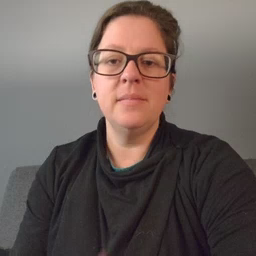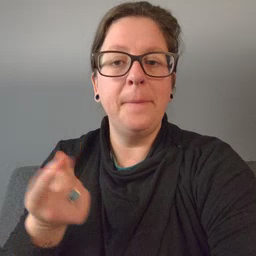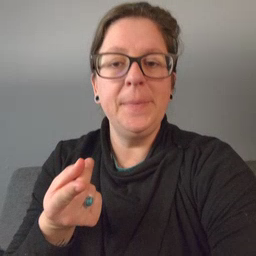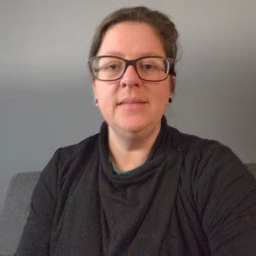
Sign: puppy